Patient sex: M
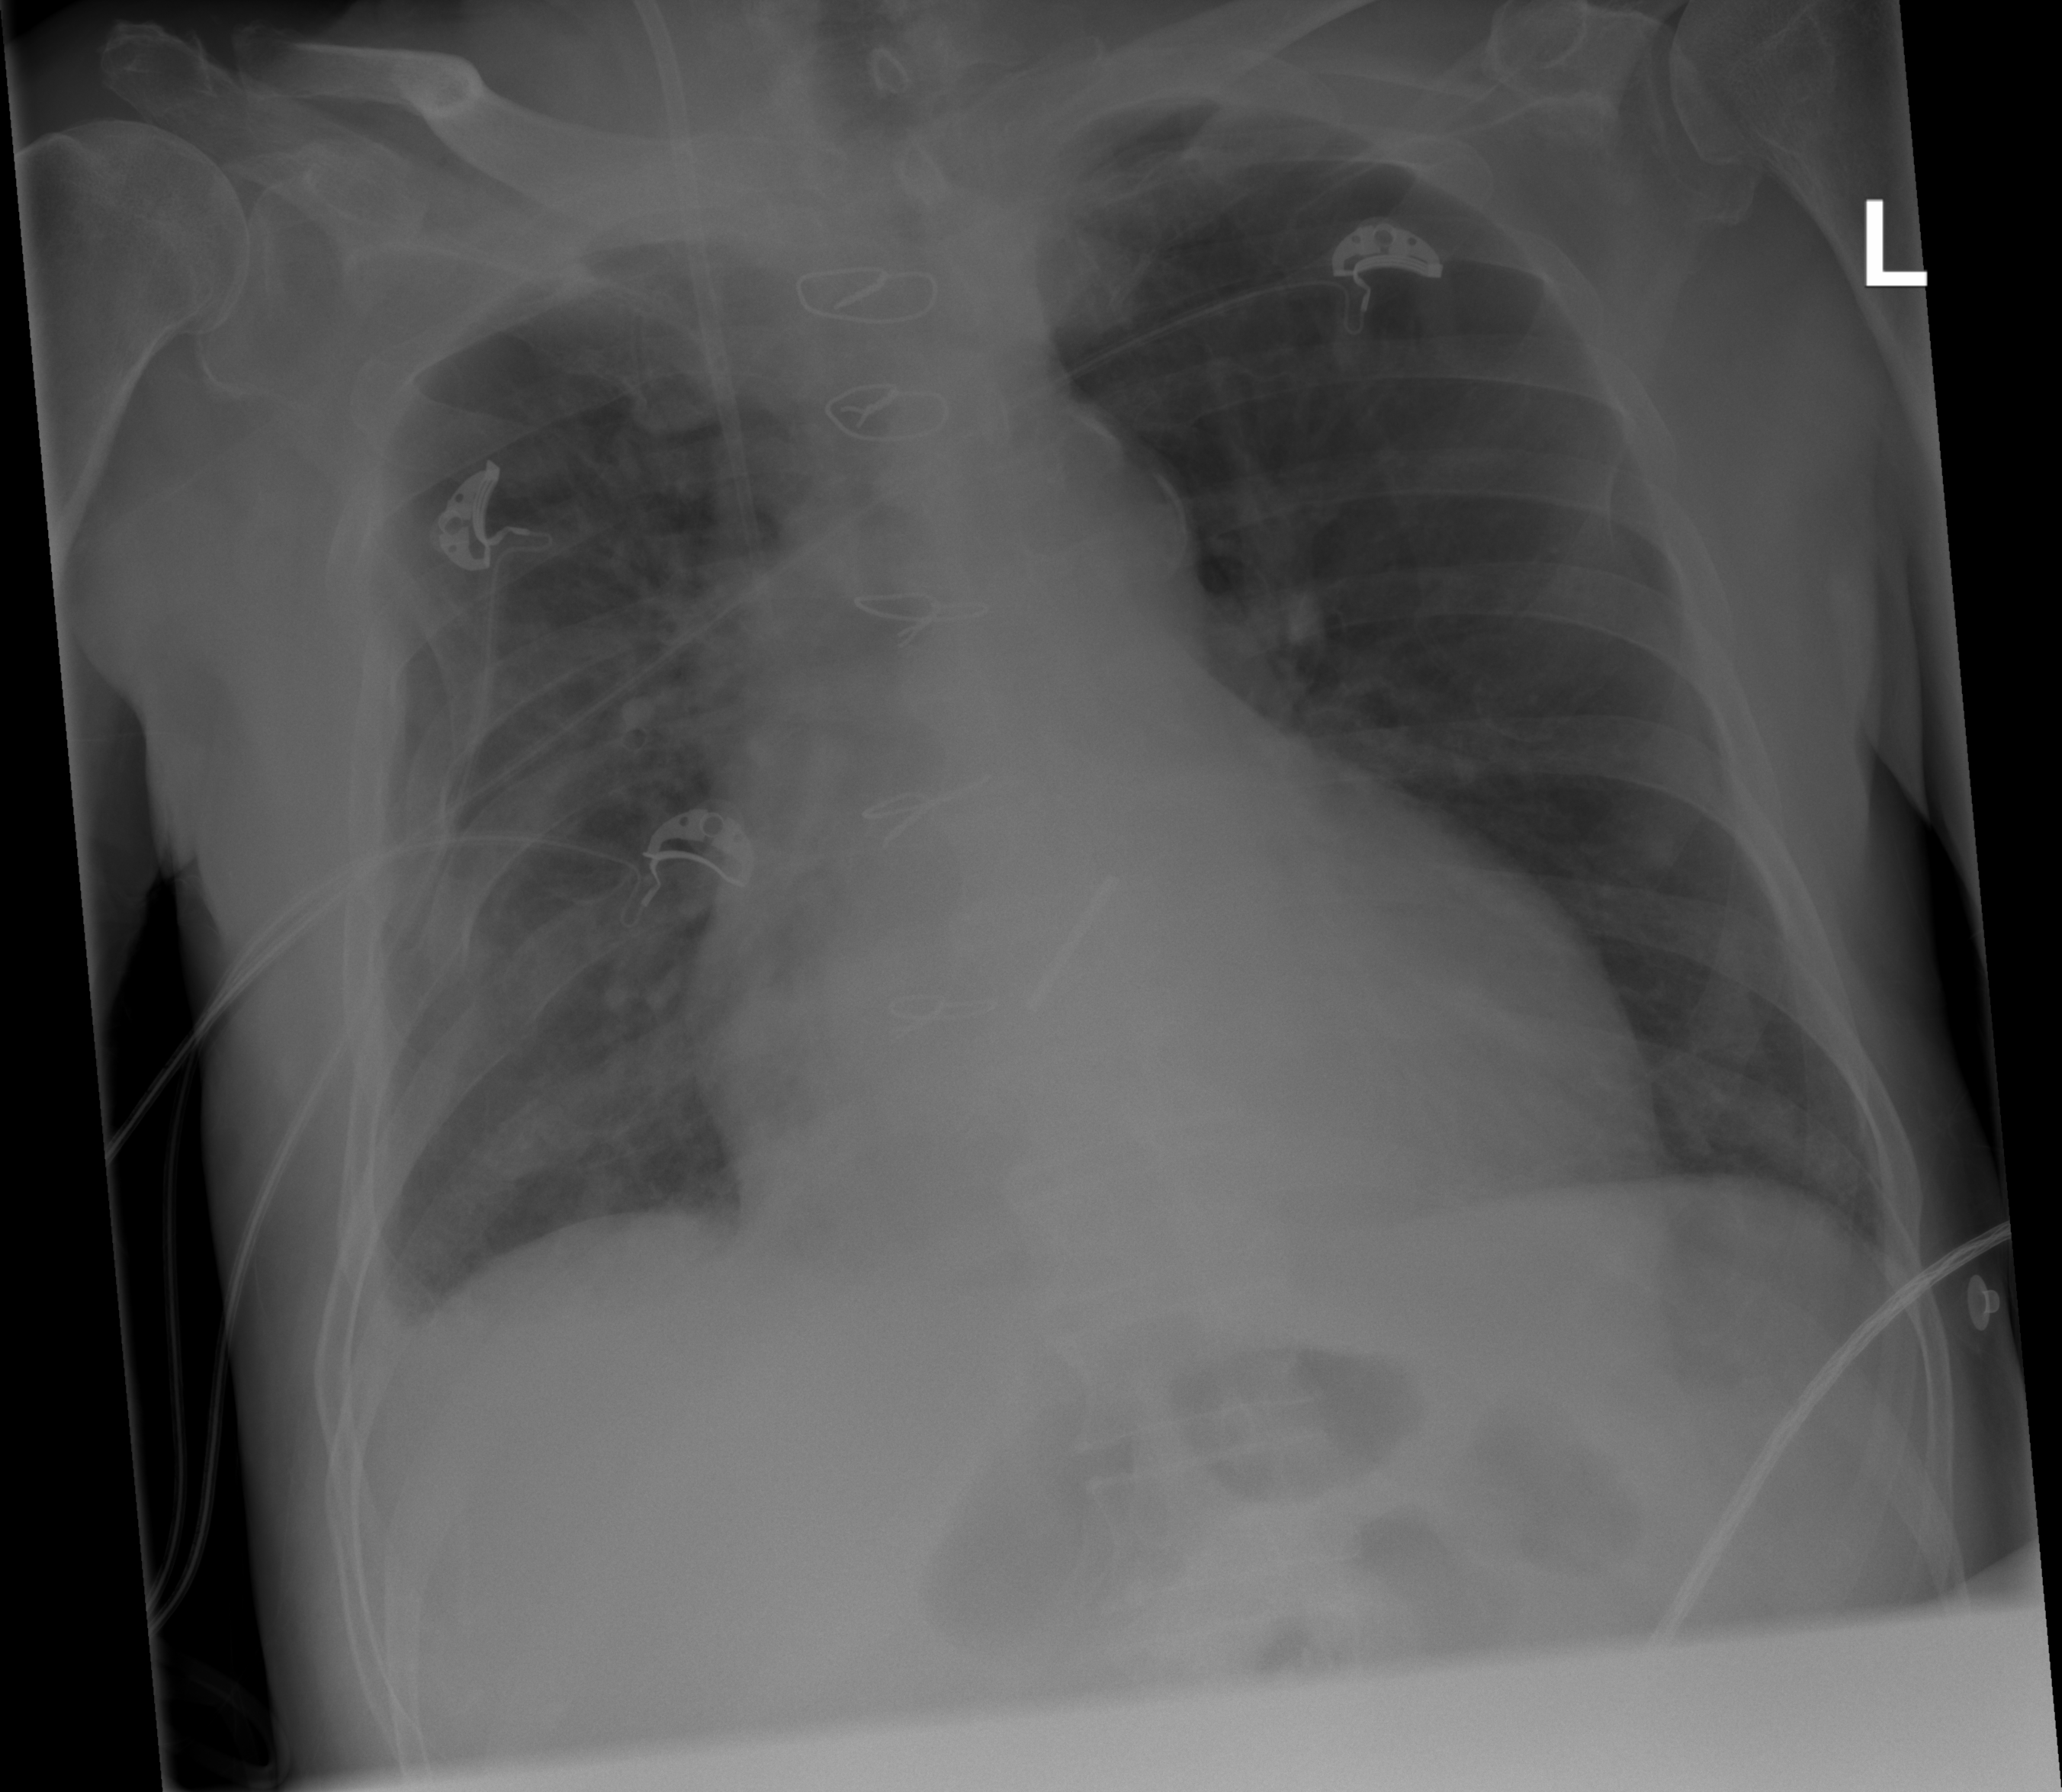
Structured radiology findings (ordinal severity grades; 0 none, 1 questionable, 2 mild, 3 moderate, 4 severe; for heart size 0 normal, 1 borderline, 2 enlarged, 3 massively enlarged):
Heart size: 2
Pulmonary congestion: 0
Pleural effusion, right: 1
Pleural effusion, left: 0
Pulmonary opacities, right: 2
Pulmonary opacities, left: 0
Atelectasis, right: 2
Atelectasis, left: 0